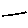
Label: line